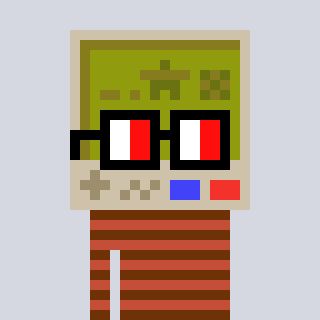
a pixel art character with square glasses with black frames and red eyes, a gameboy-shaped head and a rust-colored body on a cool background